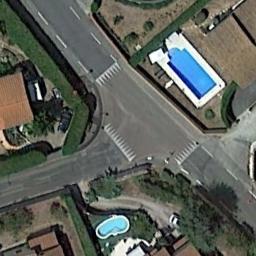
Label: intersection